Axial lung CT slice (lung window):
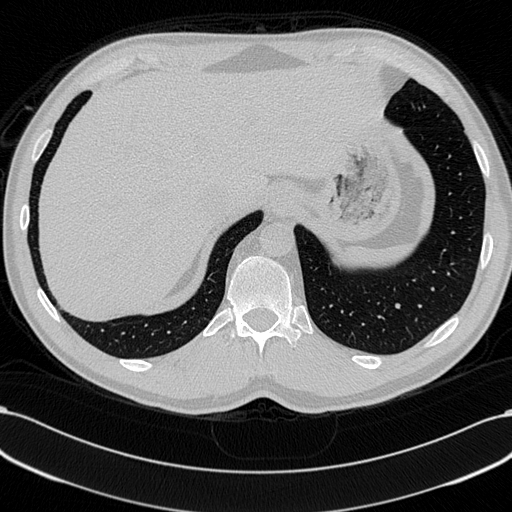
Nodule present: no